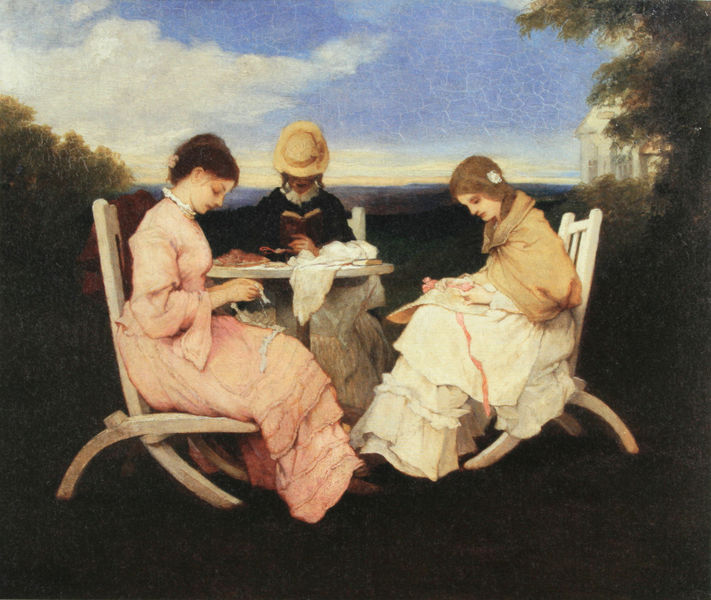
Titel: Die Schwestern
Künstler: Gabriel von Max
Standort: Staatliche Museen zu Berlin
Institution: Nationalgalerie
Schlagwörter: baum, blau, gemälde, gruppe, himmel, kopf, meer, umhang, wasser, weiß, wolken, bäume, frauen, grün, landschaft, menschen, mädchen, see, sitzen, abend, braun, damen, frau, frisuren, holz, hut, hüte, kleid, kleider, orange, schwarz, stuhl, stühle, tisch, gebäude, gras, haus, rot, schal, tuch, wolke, beige, gesellschaft, malerei, blond, profile, band, haarschmuck, öl, horizont, natur, stoff, stoffe, drei, rosa, seide, garten, strand, ruhe, kaffee, gartenstuhl, handarbeit, klappstuhl, nähen, stricken, strohhut, lesen, nähend, sticken, tee, buch, gebet, villa, frei, pavillon, hausarbeit, bänder, vertieft, fraune, drei mädchen, gbäude, wilke, gouvernante, grten, beschäftigung, klid, beim handarbeiten, #berge, nähszene, beschaulichkeit, nähen bänder